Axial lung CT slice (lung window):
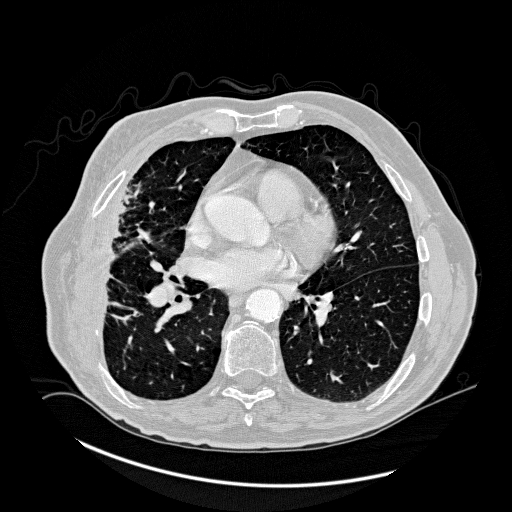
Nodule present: no